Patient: sex M, age 76
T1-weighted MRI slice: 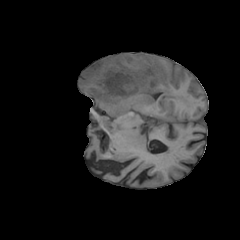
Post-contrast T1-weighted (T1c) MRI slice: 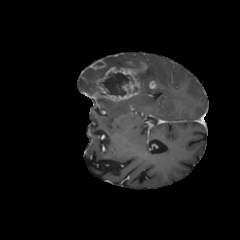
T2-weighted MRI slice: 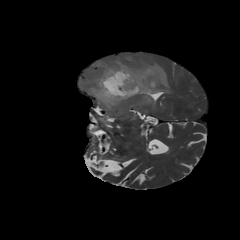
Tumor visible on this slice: yes
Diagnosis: Glioblastoma, IDH-wildtype
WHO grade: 4